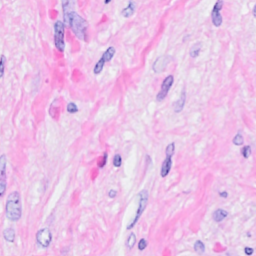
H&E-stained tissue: Breast